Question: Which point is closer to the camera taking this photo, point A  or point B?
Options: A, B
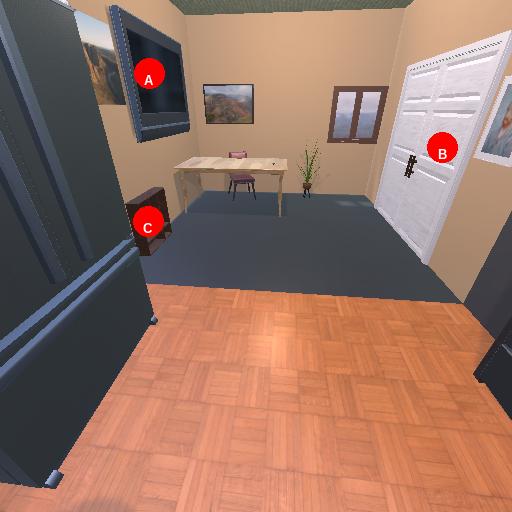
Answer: A